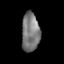
Tissue: prostate
Cell type: T cells
Senescence score: 0.1999
Nuclear area (px): 684
Mean DAPI intensity: 121.361